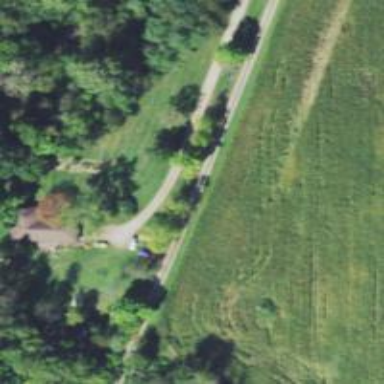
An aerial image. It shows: Driveway.